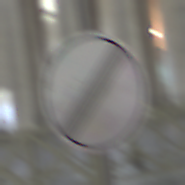
Verkehrszeichen: EndeSaemtlicherBegrenzungen
Umgebung: Outdoor, Urban
Tageszeit: Night
Wetter: PartlyCloudy
Licht: Artificial
Jahreszeit: NotSpecified
Kontrast: HighContrast